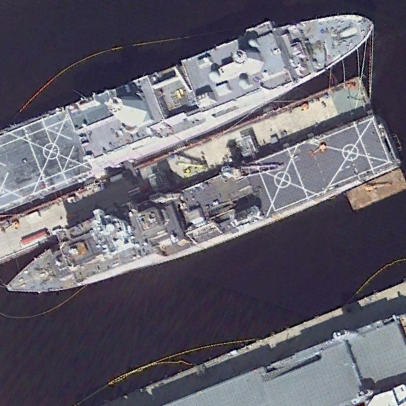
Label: combat